Question: I'm trying to work on this assignment that prints "*" in their respective number. Also, if you see the picture I need to display the min and the max number, how can I do this? I was thinking about doing it with an array storing those numbers there but when I created the array and tried to pass them I got an error.
Here's the picture:

'''
#include <stdio.h>
#include <limits.h>
#include <math.h>
int f(int);
int main(void){
int i, t, funval,tempL,tempH;
int a;
// Make sure to change low and high when testing your program
int low=-3, high=11;
for (t=low; t<=high;t++){
printf("f(%2d)=%3d
",t,f(t));
}
printf("
");
printf(" ");
for (i=1; i<=31; i+=5)
printf("%3d ", i);
printf("
");
printf(" ");
for (i=1; i<=31; i+=5)
printf(" | ");
printf("
");
for (t=low; t<=high;t++){
printf("t=%2d
",t);
}
printf("
");
for(i=0;i<=sizeof(nums)/sizeof(int);i++){
if (nums[i] > max)
{
max = nums[i];
}
if (nums[i] < min)
{
min = nums[i];
}
}
printf("Min: %d
", min);
printf("Max: %d
", max);
printf("
");
printf(" ");
for (i=min; i<=max; i+=5)
printf("%3d ", i);
printf("
");
printf(" ");
for (i=min; i<=max; i+=5)
printf(" | ");
printf("
");
for (t=low; t<=high;t++){
printf("t=%2d
",t);
}
// Your code here...
return 0;
}
int f(int t){
// example 1
return (t*t-4*t+5);
// example 2
// return (-t*t+4*t-1);
// example 3
// return (sin(t)*10);
// example 4
// if (t>0)
// return t*2;
// else
// return t*8;
}
'''
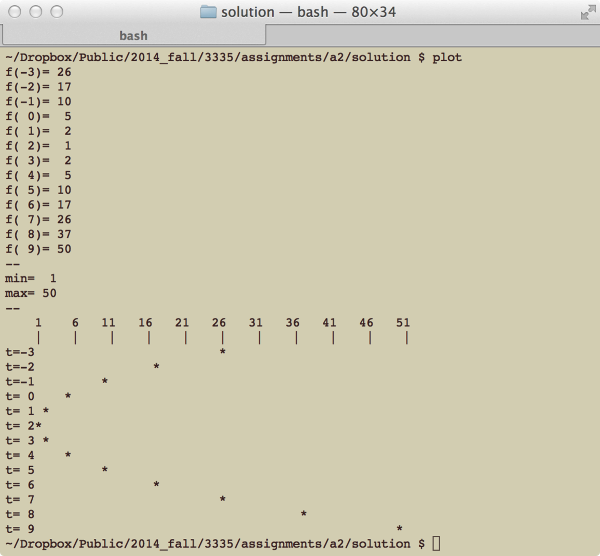
Answer: '''
#include <stdio.h>
#include <stdlib.h>
int parabola1(int);
int *calc(int low, int high, int (*f)(int), int *size, int *min, int *max){
/*
#input
low, high : range {x| low <= x <= high}
f : function
#output
*size : Size of array
*min : Minimum value of f(x)
*max : Maximum value
return : pointer to first element of int num[*size]
NULL if this can not be ensured.
*/
int i, x, *nums;
*size = high - low + 1;
*max = *min = f(low);//value of the provisional
if(NULL==(nums=malloc(*size*sizeof(*nums)))){
return NULL;//max and min are unavailable
}
for(i = 0, x = low; x <= high; ++x, ++i){
nums[i] = f(x);
if(nums[i] > *max)
*max = nums[i];
if(nums[i] < *min)
*min = nums[i];
}
return nums;
}
int main(void){
int i, t;
int *nums, size;
int low=-3, high=9, min, max;
nums = calc(low, high, parabola1, &size, &min, &max);
for (i=0; i<size;i++){
printf("f(%2d)=%3d
", low+i, nums[i]);
}
printf("--
");
printf("min=%3d
", min);
printf("max=%3d
", max);
printf("--
");
t = -2;
printf("t=%2d%*s%c
", t, nums[t-low]-min, "", '*');
free(nums);
return 0;
}
int parabola1(int t){
return t*(t-4)+5;
}
'''